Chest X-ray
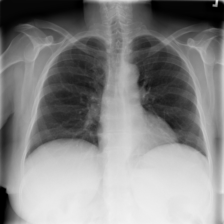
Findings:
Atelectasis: negative
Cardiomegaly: negative
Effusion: negative
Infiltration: positive
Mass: negative
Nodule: negative
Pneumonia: negative
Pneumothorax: negative
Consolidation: negative
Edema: negative
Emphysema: negative
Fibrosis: negative
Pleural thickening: negative
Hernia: negative